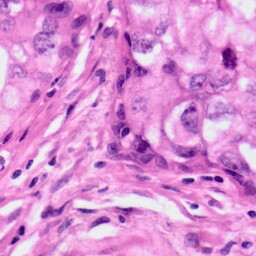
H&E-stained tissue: Lung